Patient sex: F
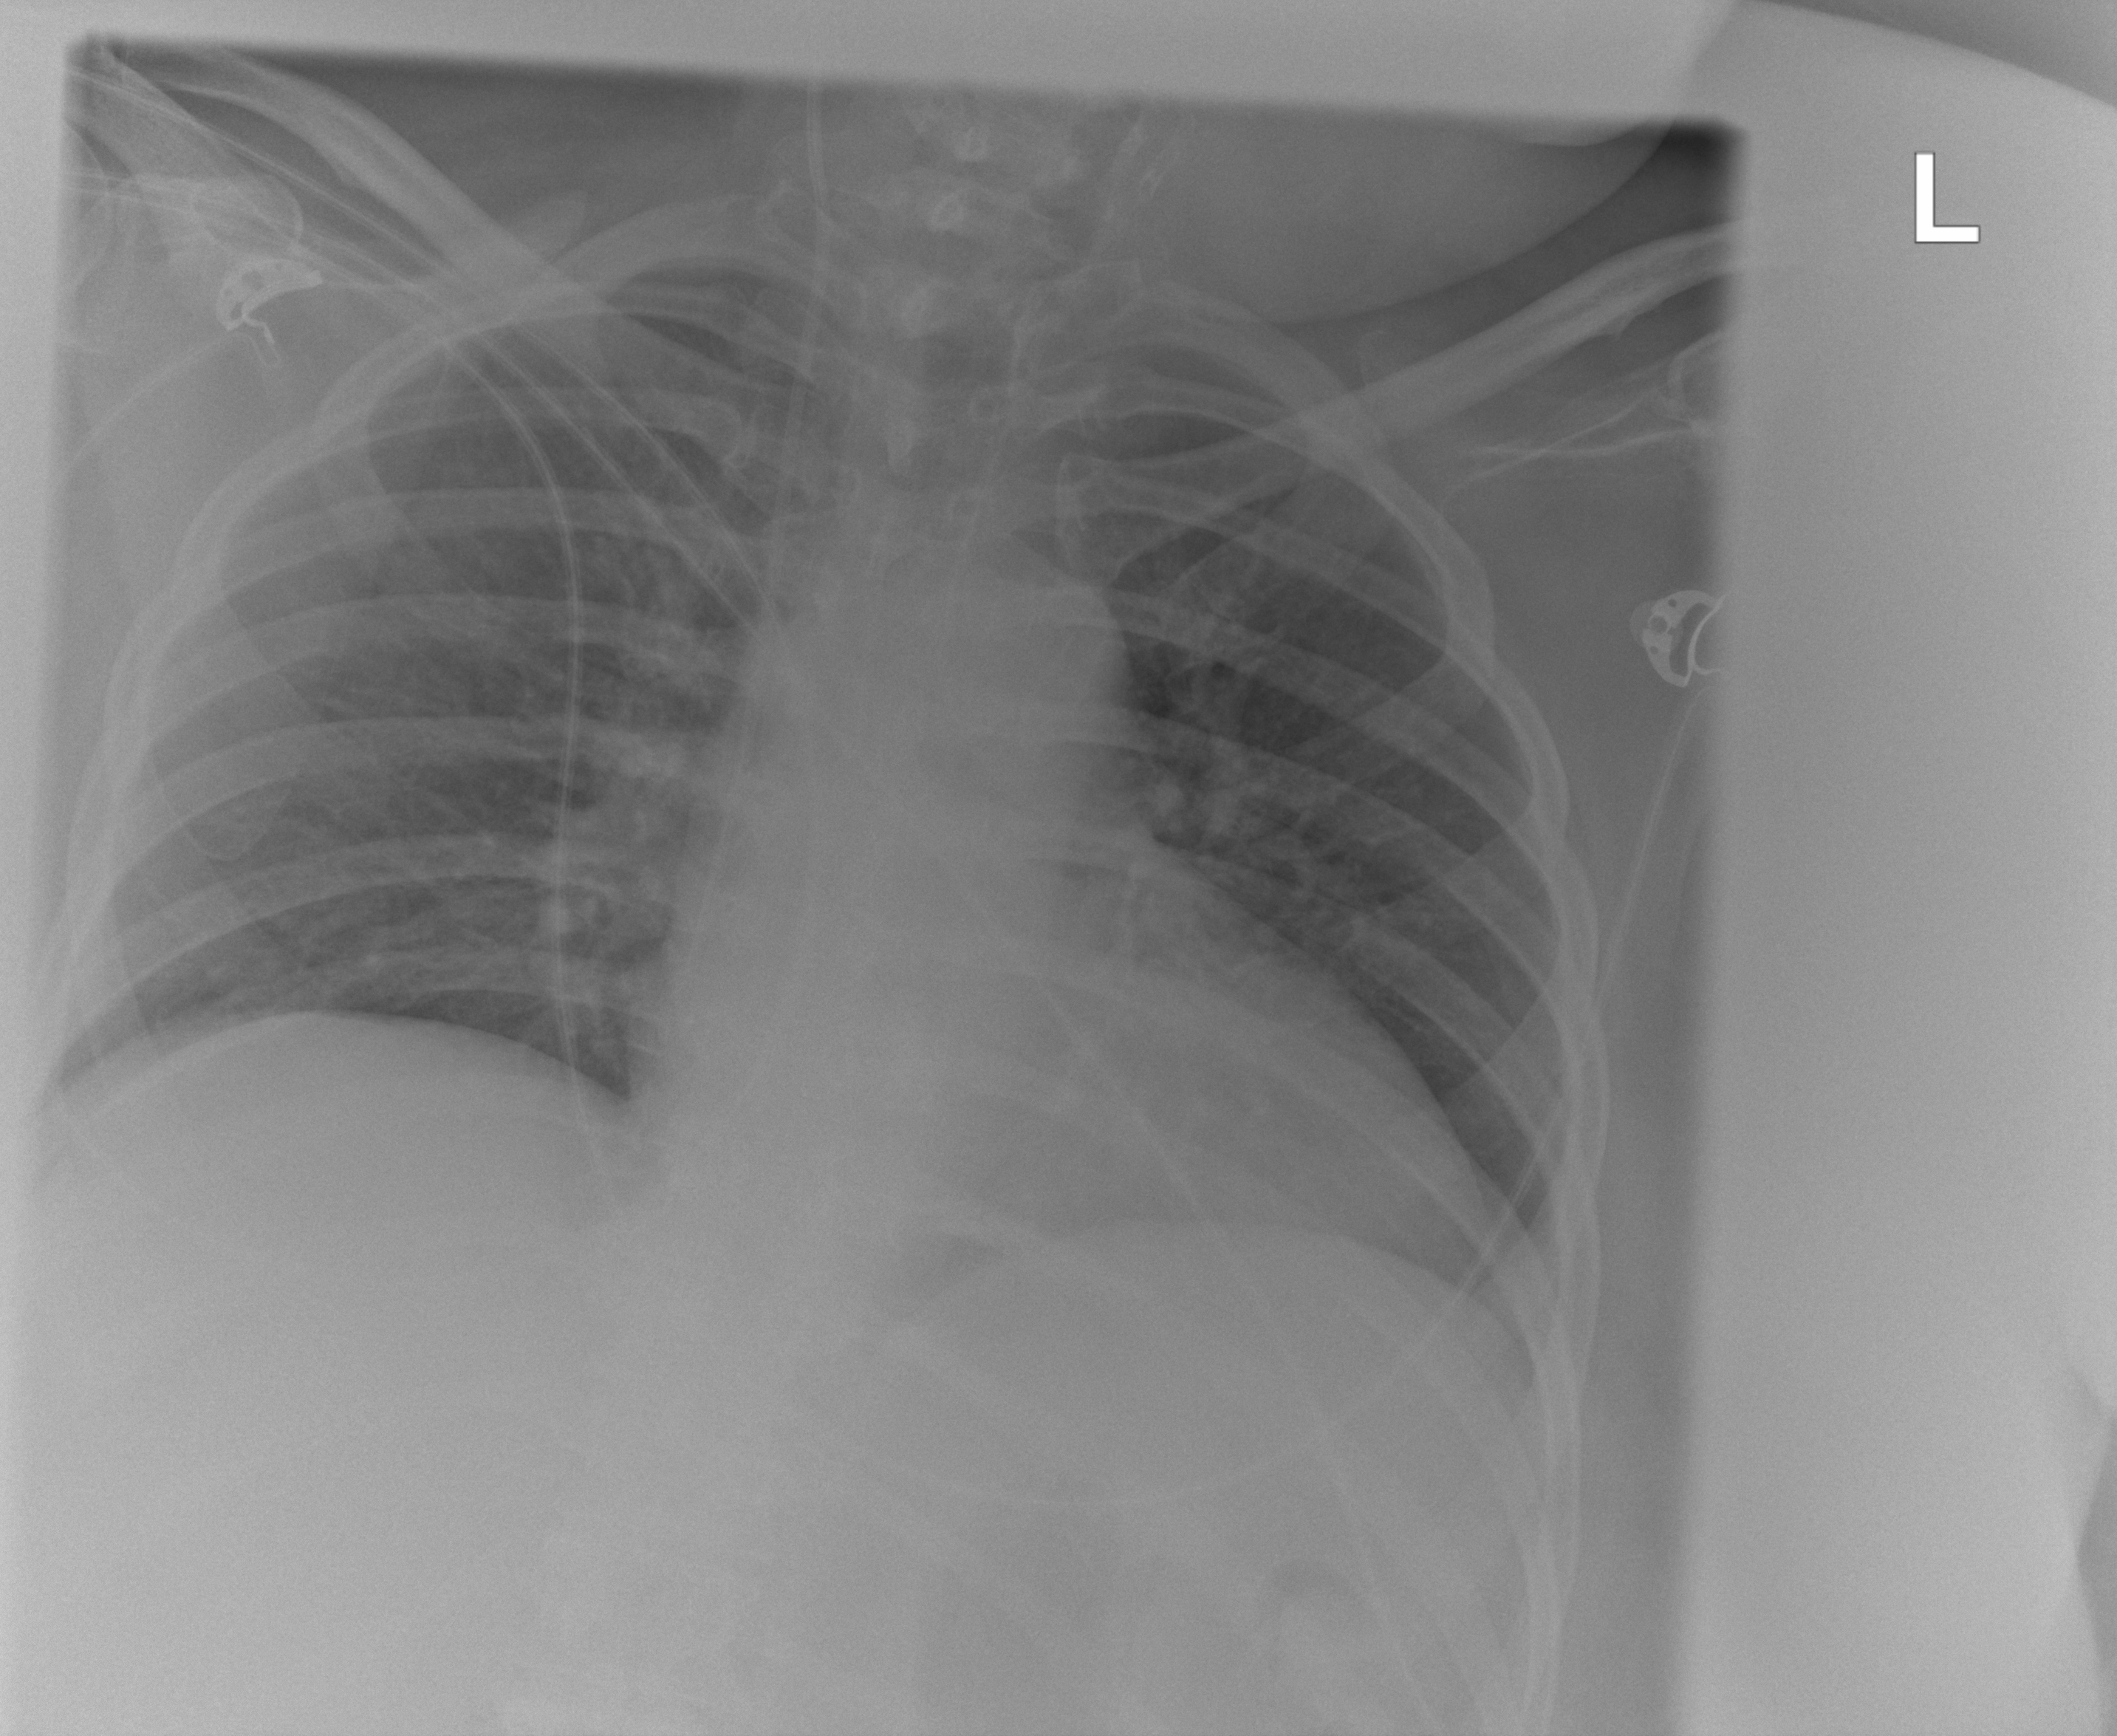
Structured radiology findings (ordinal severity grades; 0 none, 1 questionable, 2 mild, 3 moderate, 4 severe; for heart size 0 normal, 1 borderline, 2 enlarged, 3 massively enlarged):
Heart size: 1
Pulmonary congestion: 1
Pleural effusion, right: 0
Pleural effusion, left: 0
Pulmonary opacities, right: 0
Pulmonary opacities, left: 0
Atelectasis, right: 0
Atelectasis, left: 0